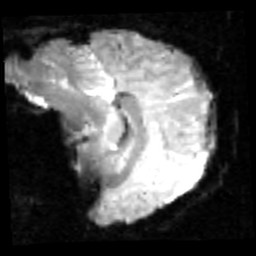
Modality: inplaneT2
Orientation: sagittal
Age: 25
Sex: female